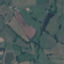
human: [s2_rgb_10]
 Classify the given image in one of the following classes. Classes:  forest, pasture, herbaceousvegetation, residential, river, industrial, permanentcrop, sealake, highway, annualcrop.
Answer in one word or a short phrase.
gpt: Pasture